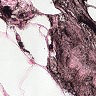
Metastatic tissue present: no